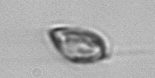
Label: Prorocentrum_triestinum